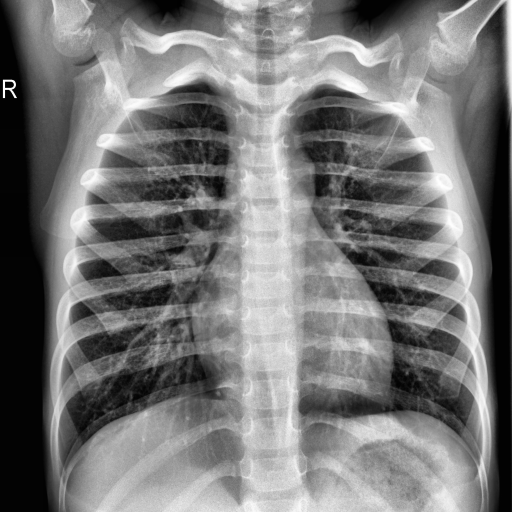
Finding: NORMAL